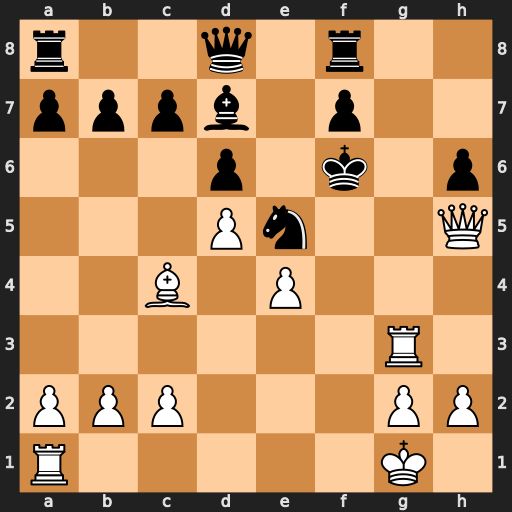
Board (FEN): r2q1r2/pppb1p2/3p1k1p/3Pn2Q/2B1P3/6R1/PPP3PP/R5K1
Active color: w
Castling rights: -
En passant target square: -
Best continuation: Qh4#